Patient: sex M, age 69
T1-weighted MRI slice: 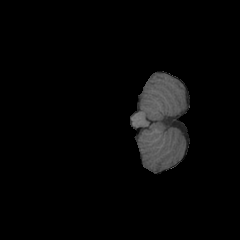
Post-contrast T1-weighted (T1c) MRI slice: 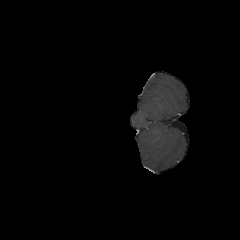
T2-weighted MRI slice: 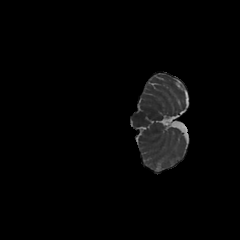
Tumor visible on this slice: no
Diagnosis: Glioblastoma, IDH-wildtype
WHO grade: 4